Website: walmart
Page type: payment
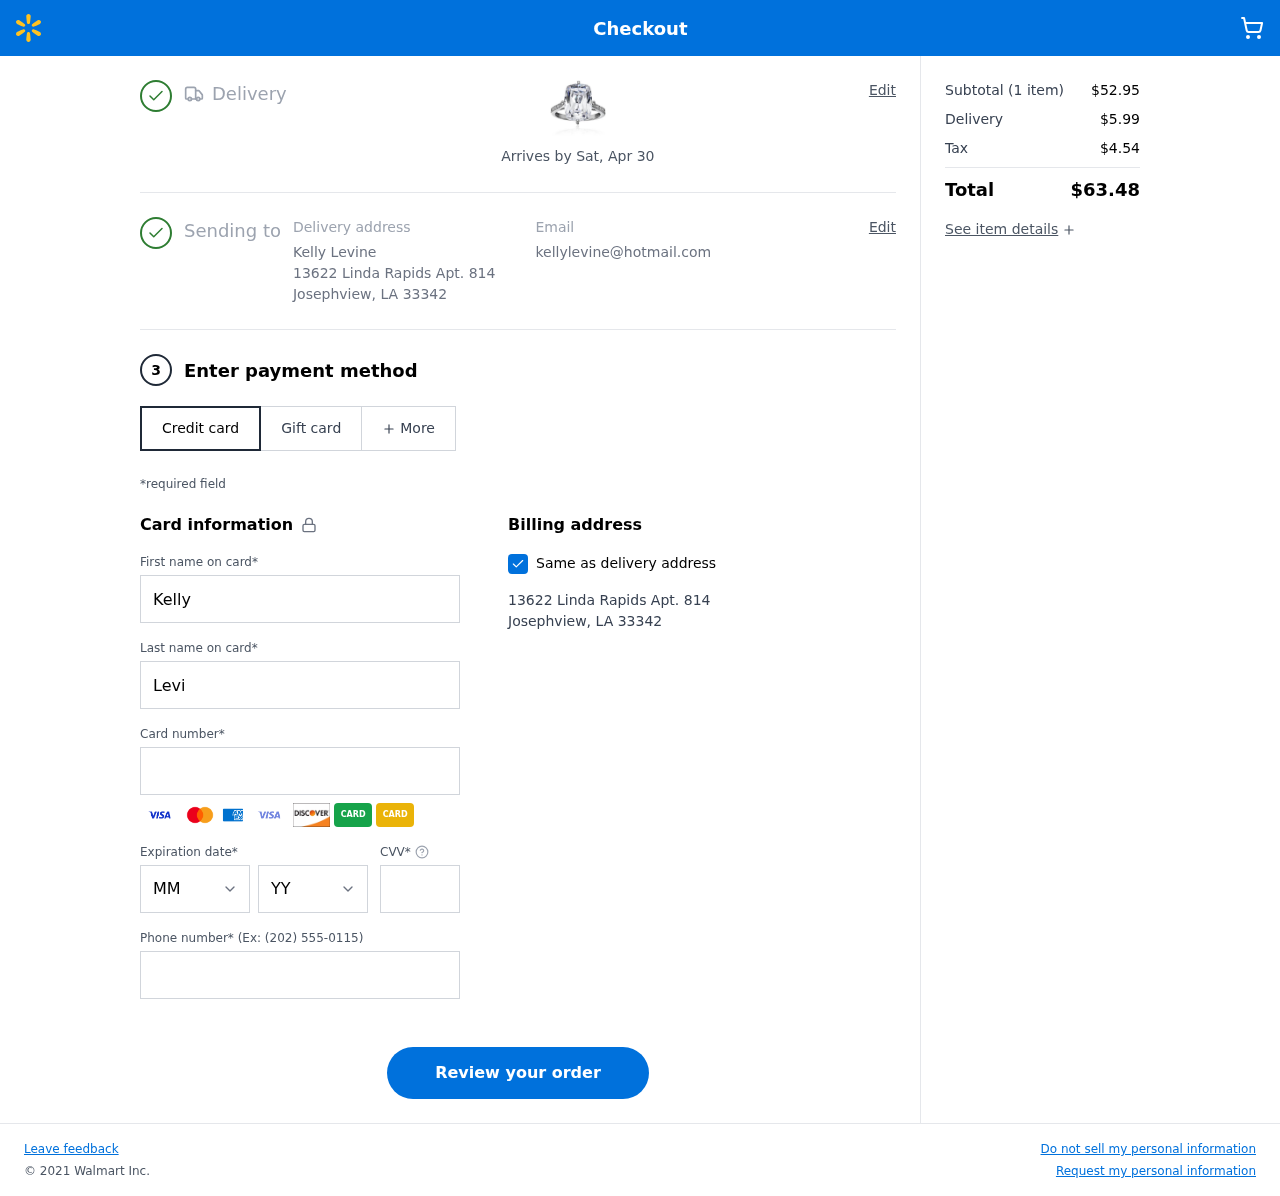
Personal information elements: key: PII_CARD_CVV
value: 847
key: PII_CARD_EXPIRY_MONTH
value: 06
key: PII_CARD_EXPIRY_YEAR
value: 28
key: PII_CARD_NUMBER
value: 4432 9852 9900 5266
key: PII_CITY
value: Josephview
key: PII_EMAIL
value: kellylevine@hotmail.com
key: PII_FIRSTNAME
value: Kelly
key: PII_FULLNAME
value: Kelly Levine
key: PII_LASTNAME
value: Levine
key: PII_PHONE
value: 2345453899
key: PII_POSTCODE
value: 33342
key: PII_STATE_ABBR
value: LA
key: PII_STREET
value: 13622 Linda Rapids Apt. 814
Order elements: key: ORDER_DELIVERY_DATE
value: Arrives by Sat, Apr 30
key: ORDER_NUM_ITEMS
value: (1 item)
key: ORDER_SUBTOTAL
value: $52.95
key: ORDER_SHIPPING_COST
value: $5.99
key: ORDER_TAX
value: $4.54
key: ORDER_TOTAL
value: $63.48